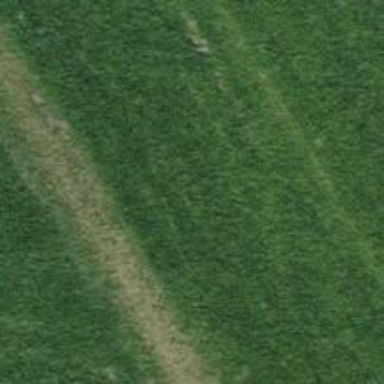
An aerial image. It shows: Grassy track with grade5 tracktype.